Question: I am using Sugar Pro 6.4.0 and want to display a notification to a user in sugar's notification area present in menu bar as shown in the image below:

How I can add a notification in a way that notification counter gets incremented automatically and when user click on the sugar cube icon, the notification gets displayed as shown in the above image.
I want to display my own created message in notification window show above eg message like "CRON is in process..." in Notifications window shown above.
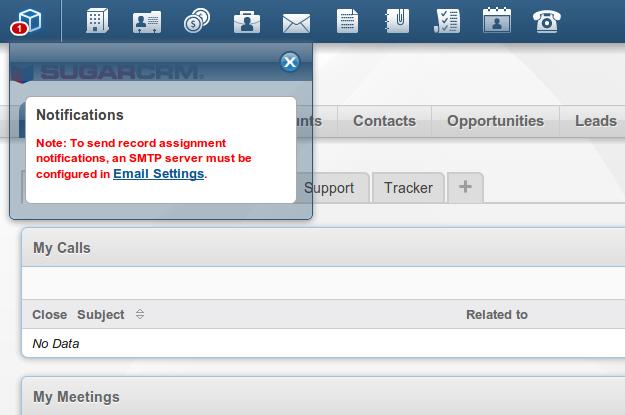
Answer: I have accomplished this task in a non upgrade safe way by updating the file:
> modules/Administration/DisplayWarnings.php
I have added the following code near the end of file
'''
// Display Notification
displayAdminError("My notification message goes here...");
'''
and it displays the message in notification area perfectly.
If anyone knows an upgrade safe way of accomplishing this task kindly let me know about it.